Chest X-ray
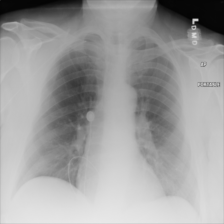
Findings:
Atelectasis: negative
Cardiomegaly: negative
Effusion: negative
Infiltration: negative
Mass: negative
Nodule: negative
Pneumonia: negative
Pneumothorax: negative
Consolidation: negative
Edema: negative
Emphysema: negative
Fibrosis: negative
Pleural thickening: negative
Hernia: negative